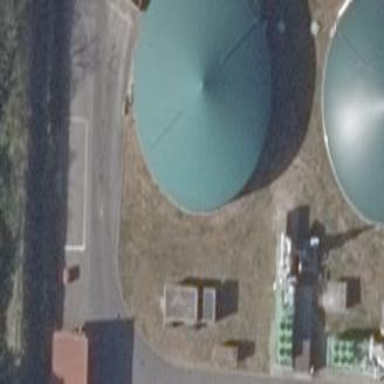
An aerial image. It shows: Building with round covered reservoir that serves as power generator.